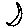
Label: moon